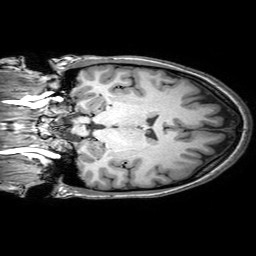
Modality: T1w
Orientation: coronal
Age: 26
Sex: female
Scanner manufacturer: philips
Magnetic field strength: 3 T